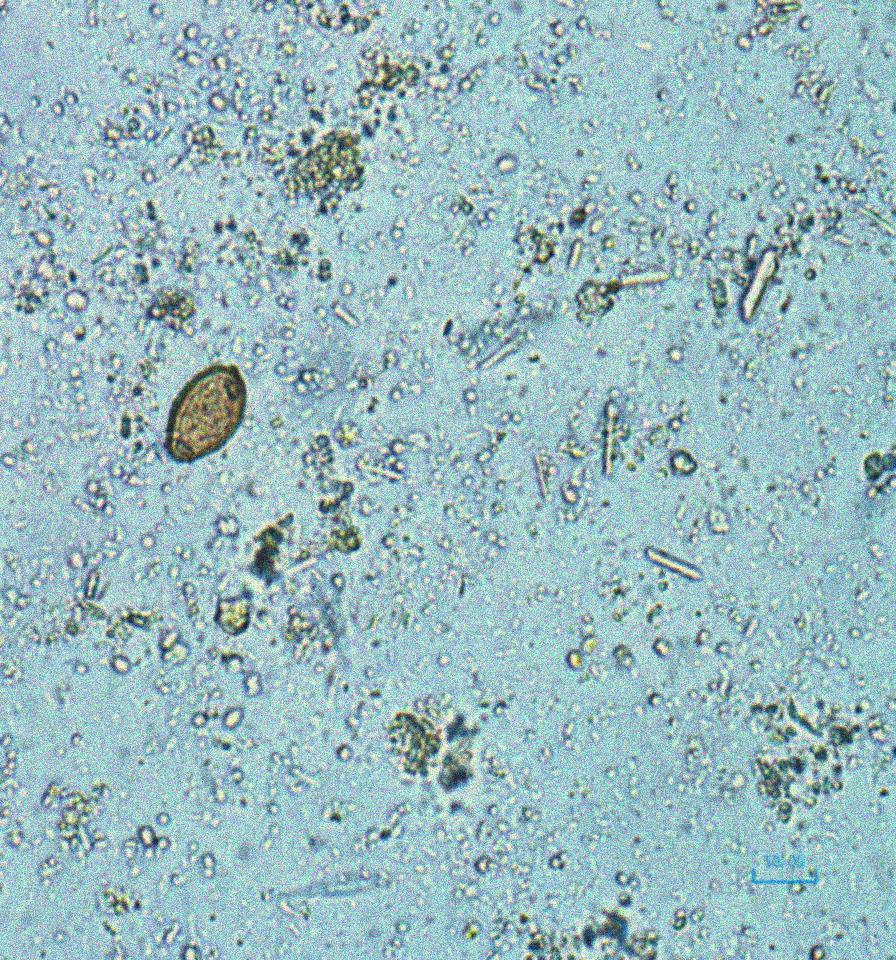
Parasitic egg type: Opisthorchis viverrine